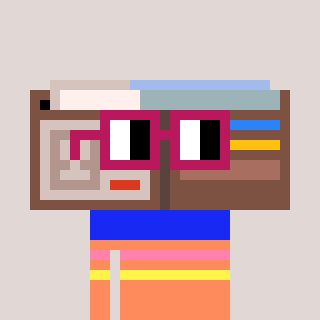
a pixel art character with square dark red glasses, a wallet-shaped head and a peachy-colored body on a warm background